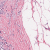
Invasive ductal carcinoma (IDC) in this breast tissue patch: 1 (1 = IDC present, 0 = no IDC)